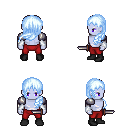
a pixel art fantasy rpg character, male body template, dark elf, purple skin, steel arm armor, red pants, white cyan left-swept hairstyle, white cloth bracers, black shoes, dagger, four views (front, back, left, right), 2x2 character sprite sheet, small pixel art, hard edges, no anti-aliasing